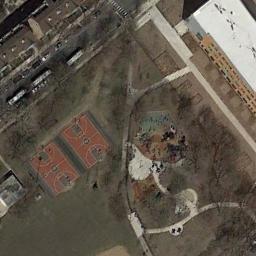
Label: basketball_court